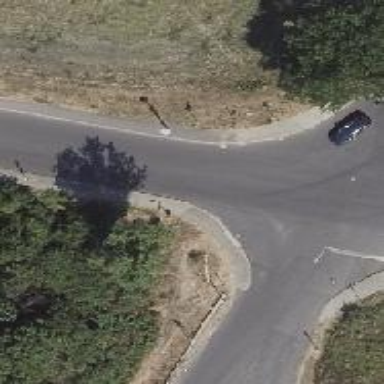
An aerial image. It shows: Tertiary road with asphalt surface. There is separate sidewalk along the road.